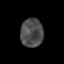
Tissue: skin
Cell type: Epithelial cells
Senescence score: 0.1875
Nuclear area (px): 640
Mean DAPI intensity: 75.845